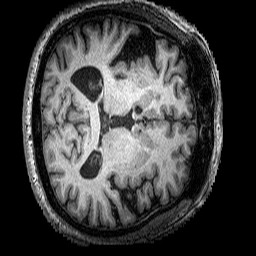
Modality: T1w
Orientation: axial
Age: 56
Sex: male
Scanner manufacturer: siemens
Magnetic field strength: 3 T
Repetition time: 2.25 s
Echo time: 0.00452 s